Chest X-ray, AP view. Patient: 65 years old, sex F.
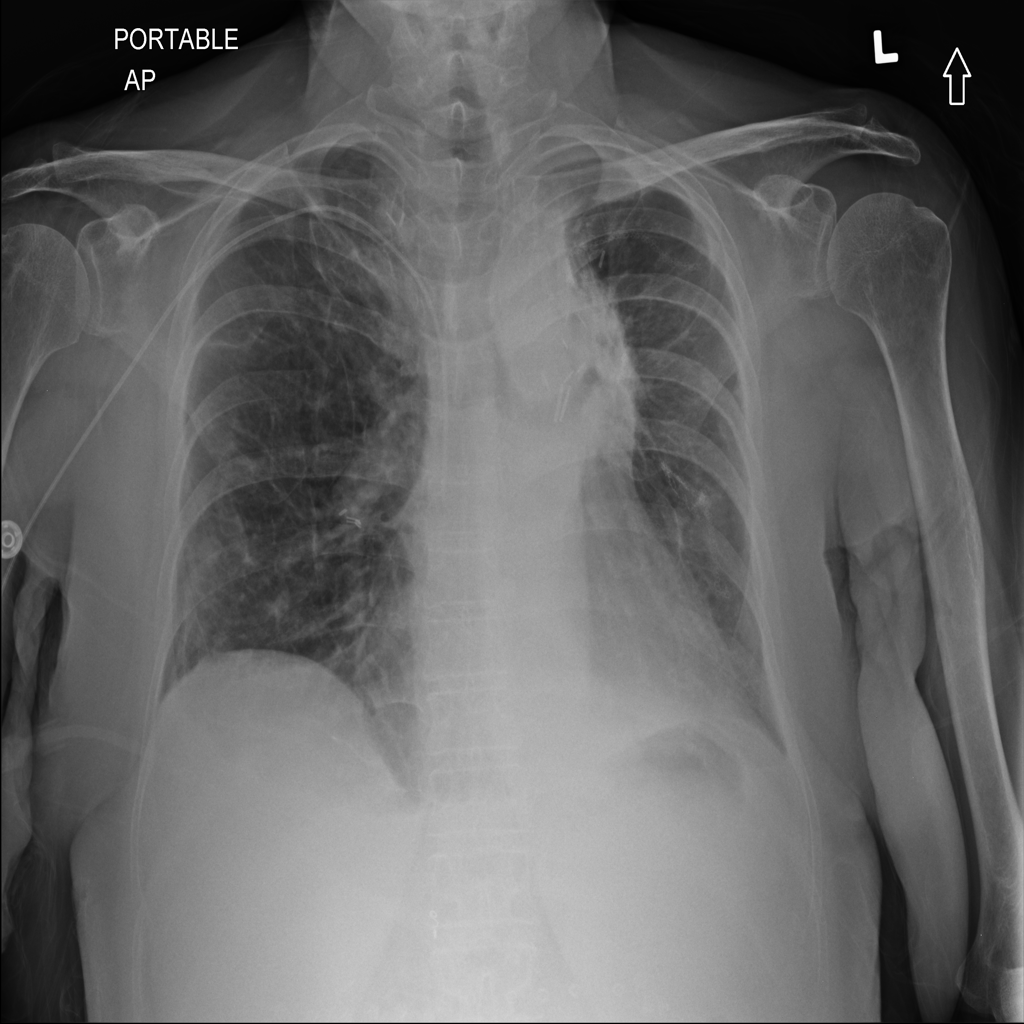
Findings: Atelectasis, Pleural_Thickening